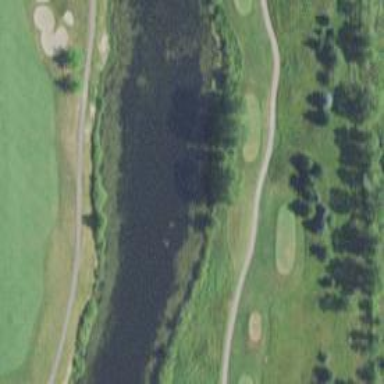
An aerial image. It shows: Path for both road and golf.